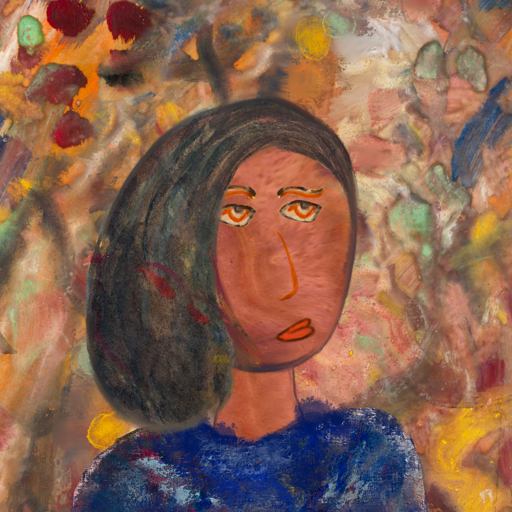
Background: Mother_And_Son_Mother, Head And Neck Side: Mother_And_Son_Mother, Face Side: Experience, Bust: Irani, Hair Side: Gypsy_Mother, Head Accessory: Blank, Second Necklace: Blank, Necklace: Blank, Baby: Blank